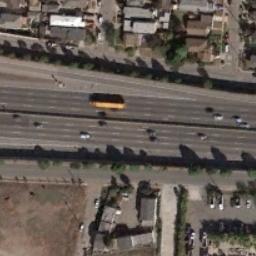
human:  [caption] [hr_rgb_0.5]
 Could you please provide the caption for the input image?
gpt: There is a big white truck on the highway on the right .

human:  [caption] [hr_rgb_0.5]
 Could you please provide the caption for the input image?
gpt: The freeway is next to some houses with some cars .

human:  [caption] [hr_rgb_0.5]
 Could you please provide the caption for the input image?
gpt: There are many buildings and roads and green plants on both sides of the freeway, And there are many cars on the freeway .

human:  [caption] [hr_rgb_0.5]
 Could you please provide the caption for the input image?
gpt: A bifurcated freeway goes through the block and some cars are driving on the freeway .

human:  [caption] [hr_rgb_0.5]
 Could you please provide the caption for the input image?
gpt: There are many buildings beside the freeway .